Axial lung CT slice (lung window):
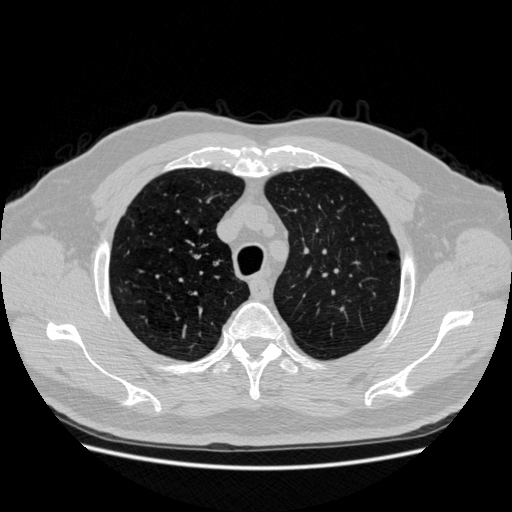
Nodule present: no